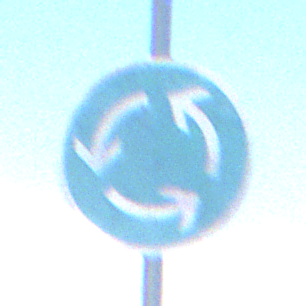
Verkehrszeichen: Kreisverkehr
Umgebung: Outdoor, Suburban
Tageszeit: MorningAfternoon
Wetter: PartlyCloudy
Licht: Natural
Jahreszeit: NotSpecified
Kontrast: HighContrast